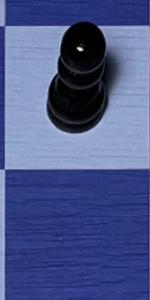
Label: Empty